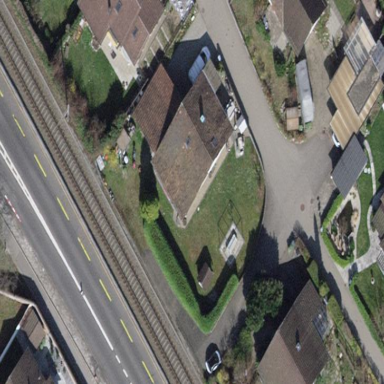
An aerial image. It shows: Detached building.